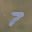
Label: 7